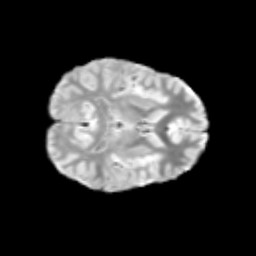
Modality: T2w
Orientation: axial
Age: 10
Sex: female
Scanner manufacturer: siemens
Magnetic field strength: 3 T
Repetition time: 3.8 s
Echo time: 0.07 s